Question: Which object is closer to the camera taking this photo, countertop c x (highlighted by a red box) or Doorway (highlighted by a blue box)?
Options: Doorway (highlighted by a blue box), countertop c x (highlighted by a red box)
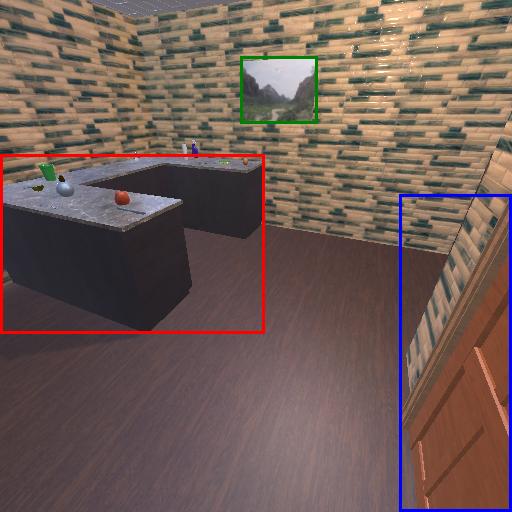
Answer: Doorway (highlighted by a blue box)